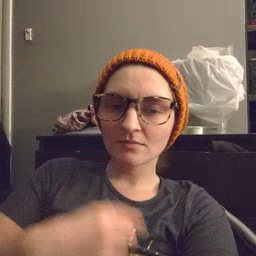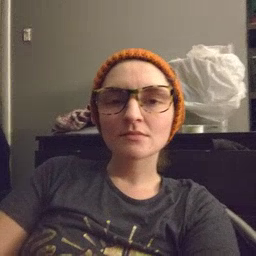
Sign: lips